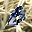
Label: 6